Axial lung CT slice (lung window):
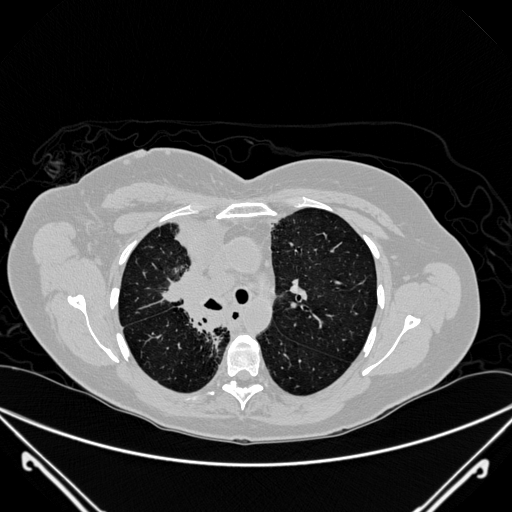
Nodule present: no